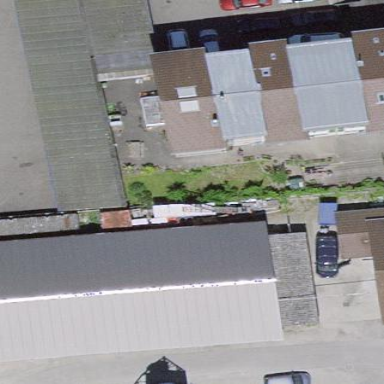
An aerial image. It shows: Group of garages.